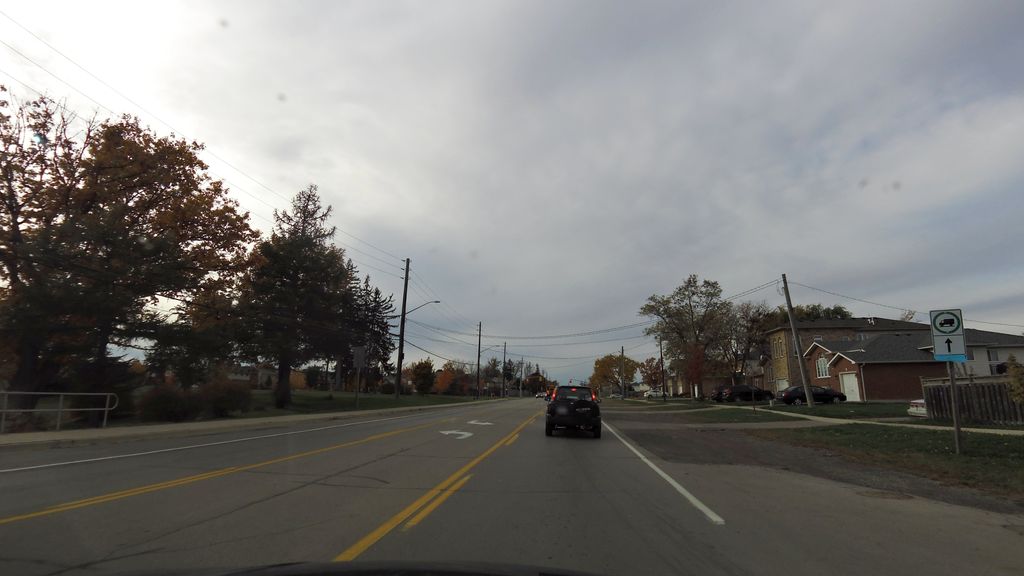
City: hamilton